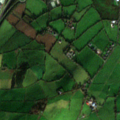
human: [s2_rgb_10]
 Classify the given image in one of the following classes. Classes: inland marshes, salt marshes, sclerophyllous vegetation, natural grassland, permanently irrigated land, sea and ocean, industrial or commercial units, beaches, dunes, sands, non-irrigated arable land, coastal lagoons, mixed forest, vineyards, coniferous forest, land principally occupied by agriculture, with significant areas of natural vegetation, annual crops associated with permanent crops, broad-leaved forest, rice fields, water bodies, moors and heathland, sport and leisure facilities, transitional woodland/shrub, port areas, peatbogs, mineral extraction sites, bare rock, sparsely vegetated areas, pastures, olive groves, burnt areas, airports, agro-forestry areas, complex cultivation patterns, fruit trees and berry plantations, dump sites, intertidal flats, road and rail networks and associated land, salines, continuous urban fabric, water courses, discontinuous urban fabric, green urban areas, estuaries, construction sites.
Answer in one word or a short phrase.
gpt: pastures